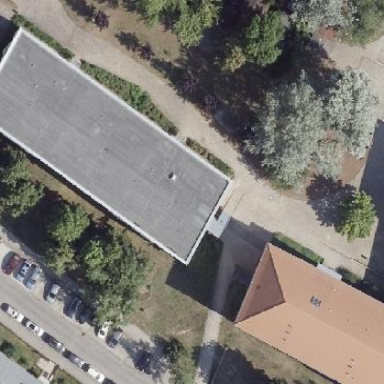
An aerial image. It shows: School building.